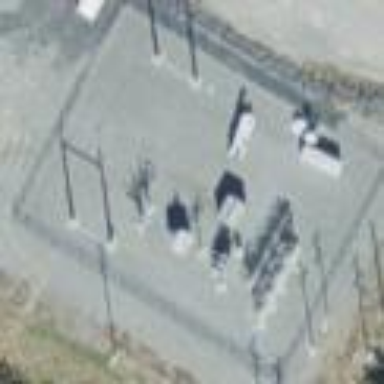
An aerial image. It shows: Minor distribution power substation.